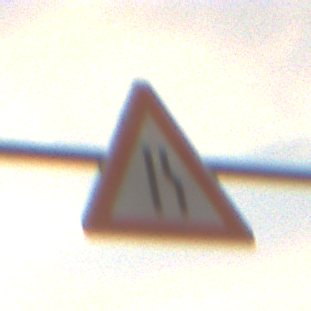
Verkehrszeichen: EinseitigVerengteFahrbahnRechts
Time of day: SunriseSunset
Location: Outdoor (Nature)
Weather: PartlyCloudy
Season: NotSpecified
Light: Natural